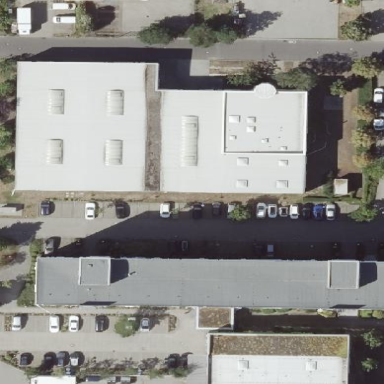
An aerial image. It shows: Part of building is shown in the image.